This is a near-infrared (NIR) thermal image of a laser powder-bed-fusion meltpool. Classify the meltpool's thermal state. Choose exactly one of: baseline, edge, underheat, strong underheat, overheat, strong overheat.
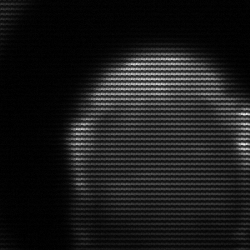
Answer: edge